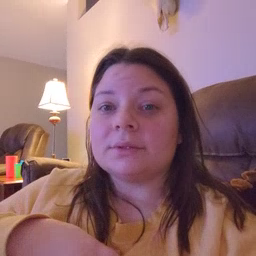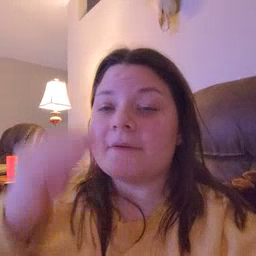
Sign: flower